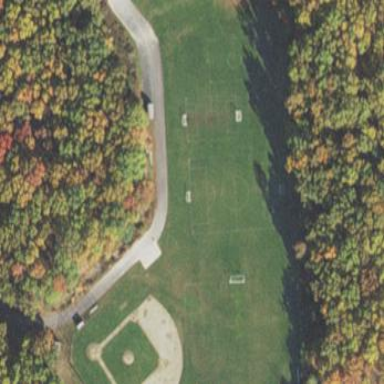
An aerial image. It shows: Lacrosse pitch for leisure sports activities.